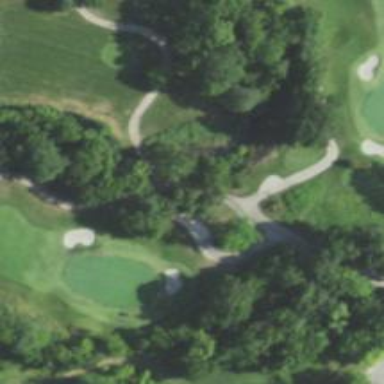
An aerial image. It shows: Pathway for golfing.